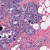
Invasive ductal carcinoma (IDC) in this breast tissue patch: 0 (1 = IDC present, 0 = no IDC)